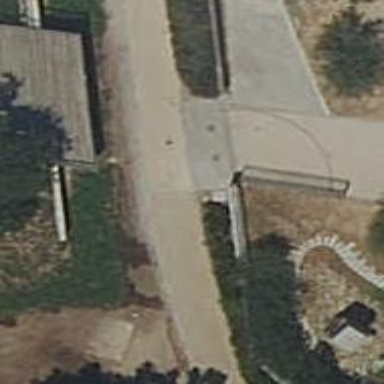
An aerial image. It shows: Entrance with barrier.